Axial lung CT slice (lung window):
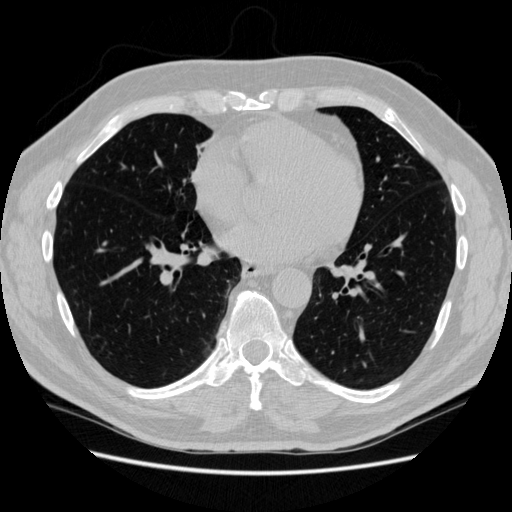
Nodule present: no